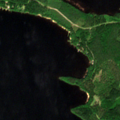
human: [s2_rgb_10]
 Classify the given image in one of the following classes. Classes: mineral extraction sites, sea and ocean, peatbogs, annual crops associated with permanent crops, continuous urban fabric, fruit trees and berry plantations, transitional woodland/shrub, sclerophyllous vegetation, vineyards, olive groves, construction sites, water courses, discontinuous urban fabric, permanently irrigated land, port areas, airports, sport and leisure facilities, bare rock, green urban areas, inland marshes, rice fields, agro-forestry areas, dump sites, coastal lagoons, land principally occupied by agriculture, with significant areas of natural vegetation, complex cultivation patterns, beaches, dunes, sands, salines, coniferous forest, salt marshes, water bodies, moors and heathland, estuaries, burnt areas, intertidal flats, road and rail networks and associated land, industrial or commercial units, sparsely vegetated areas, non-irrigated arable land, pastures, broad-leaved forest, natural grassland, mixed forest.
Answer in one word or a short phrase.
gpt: coniferous forest, mixed forest, water bodies